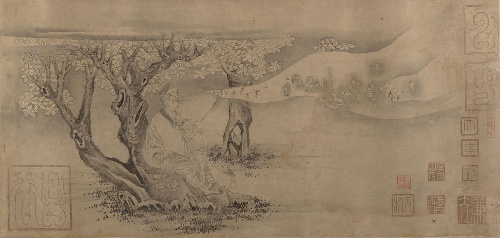
Artist: Unidentified artist
Object type: Handscroll
Classification: Paintings
Medium: Handscroll; ink on paper
Culture: China
Period: Ming (1368–1644) or Qing dynasty (1644–1911)
Dimensions: 8 15/16 x 18 1/2 in. (22.7 x 47.0 cm)
Department: Asian Art
Credit line: From the Collection of A. W. Bahr, Purchase, Fletcher Fund, 1947
Accession year: 1947
Repository: Metropolitan Museum of Art, New York, NY
Tags: Men|Demons